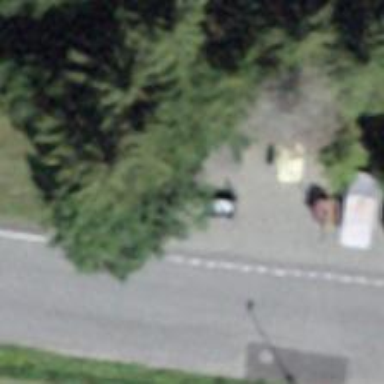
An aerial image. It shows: Recycling container at amenity designated for recycling.